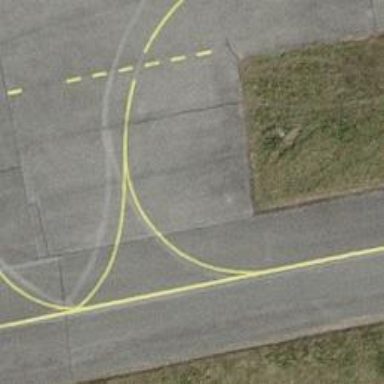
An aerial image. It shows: Image of taxiway at airport.